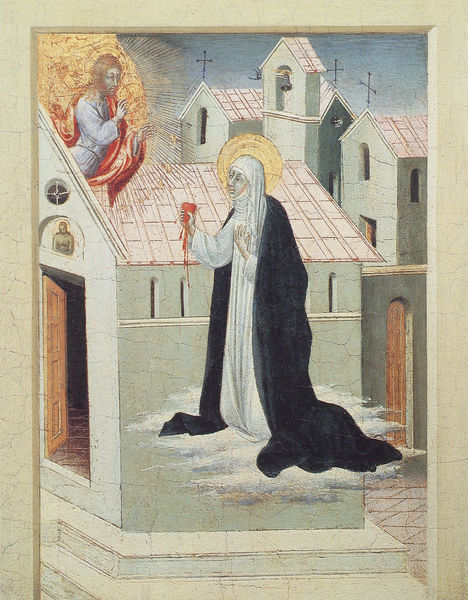
Titel: St. Katharina tauscht ihr Herz mit dem Jesu; aus der Serie: St. Katharina von Siena
Künstler: Giovanni di Paolo
Institution: New York, Privatsammlung
Schlagwörter: blau, gemälde, umhang, stadt, gebäude, häuser, kirche, gewand, gold, mutter, turm, kopftuch, blut, kreuz, strahlen, jungfrau, schwester, böau, heiligenschein, glocke, christus, jesus, jesus christus, herz, fresko, maria, madonna, beweinung, mutter gottes, erlöser, gottesmutter, messias, gottessohn, sohn gottes, unsere liebe frau, heilige maria, christkind, äbtissin, madonna mit dem kind, quetschen, christkönig, heilland, erretter, jesus von nazaret, gottesgebärerin, maria von nazaret, orensfrau, ordenssschwester, erscheinigung